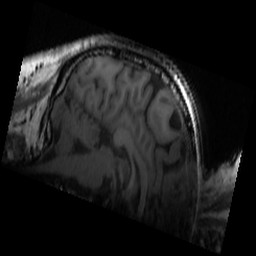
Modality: inplaneT1
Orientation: sagittal